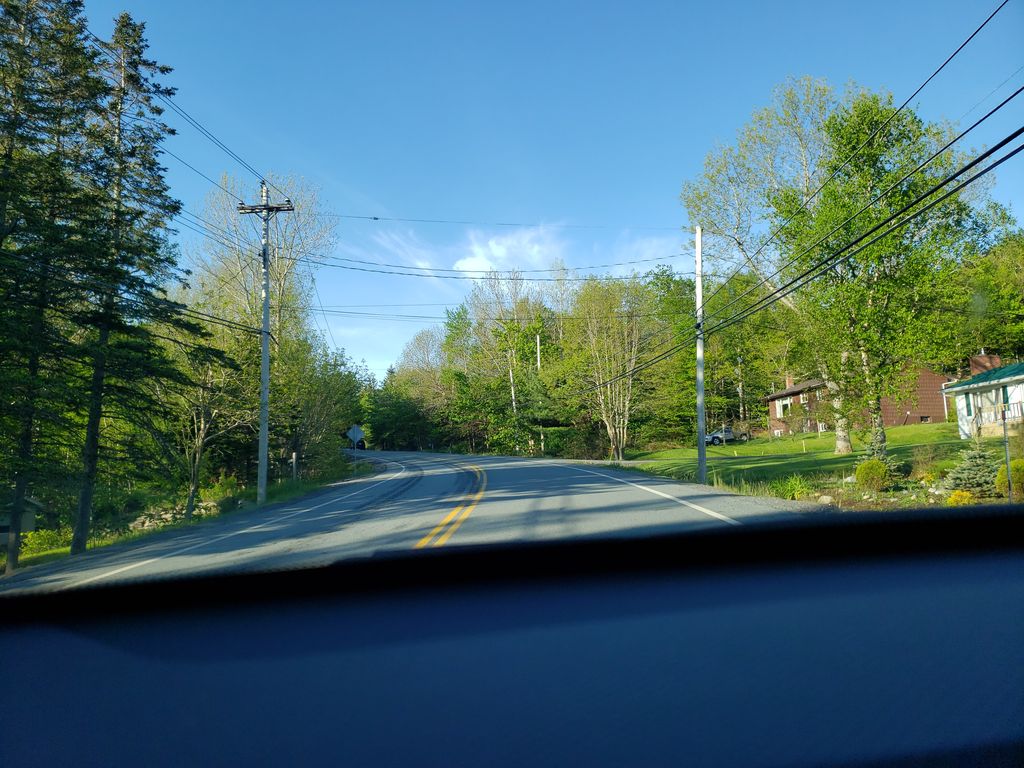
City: halifax